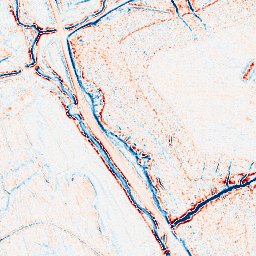
Category: edge_preserving
Decomposition family: anisotropic_diffusion
Decomposition parameters: iterations: 10
kappa: 50
gamma: 0.1
Upsampling method: sinc_hamming
Upsampling parameters: scale: 2
kernel_size: 4
Upsampling scale: 2